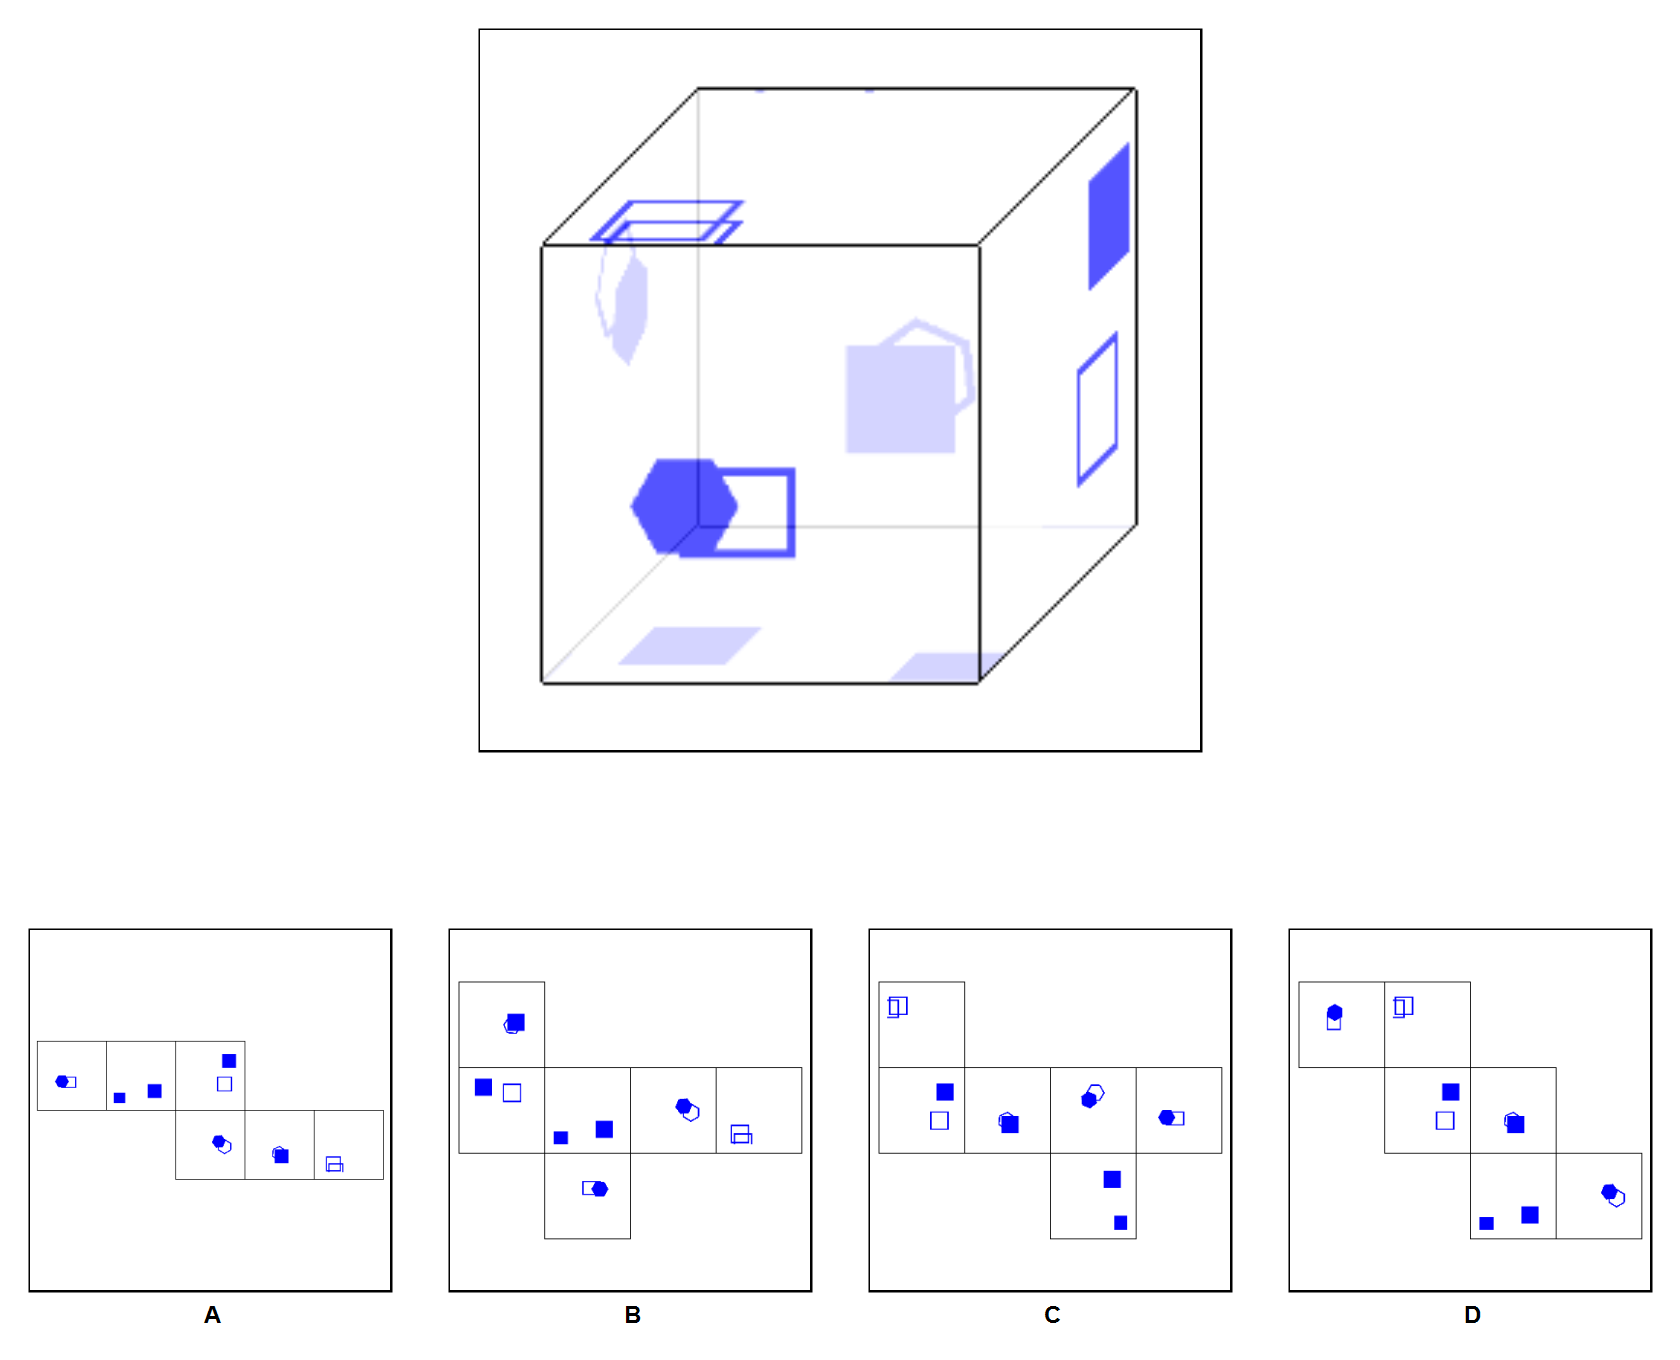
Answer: A